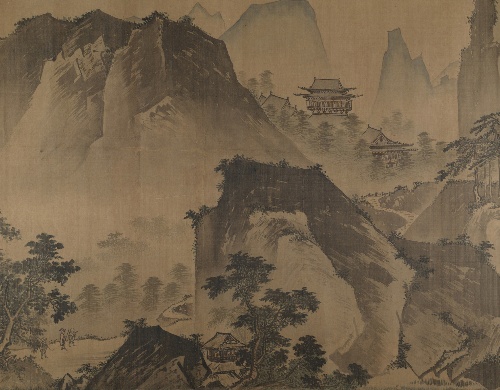
Title: 明　佚名　舊傳夏珪　長江萬里圖　卷 (前半) |First half of Ten Thousand Li of the Yangzi River
Artist: Unidentified artist
Date: late 15th century
Object type: Handscroll
Classification: Paintings
Medium: Handscroll; ink and color on silk
Culture: China
Period: Ming dynasty (1368–1644)
Dimensions: Image: 23 3/8 in. × 17 ft. 1 3/8 in. (59.4 × 521.7 cm)
Department: Asian Art
Credit line: John Stewart Kennedy Fund, 1913
Accession year: 1913
Repository: Metropolitan Museum of Art, New York, NY
Tags: Mountains|Landscapes